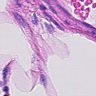
Metastatic tissue present: no